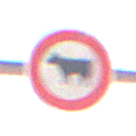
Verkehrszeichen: VerbotViehtrieb
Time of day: Midday
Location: Outdoor (Nature)
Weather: Clear
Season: NotSpecified
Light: Natural